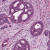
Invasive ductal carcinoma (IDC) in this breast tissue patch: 1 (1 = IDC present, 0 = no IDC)